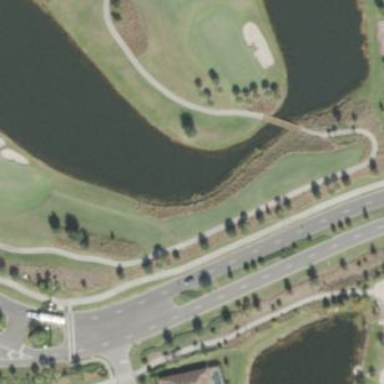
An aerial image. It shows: Golf tee on grassy land.